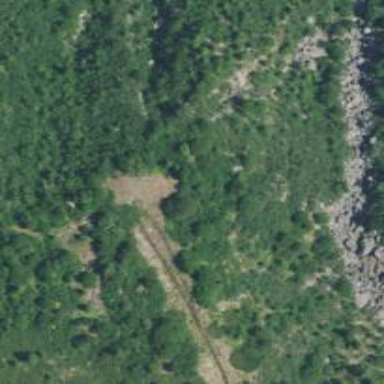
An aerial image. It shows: Abandoned railway.